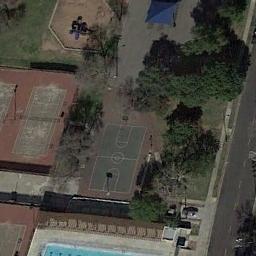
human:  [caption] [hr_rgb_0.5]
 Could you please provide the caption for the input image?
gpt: The two basketball courts are separated by a row of trees .

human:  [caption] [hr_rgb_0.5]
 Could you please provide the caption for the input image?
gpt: There are three basketball courts between some trees .

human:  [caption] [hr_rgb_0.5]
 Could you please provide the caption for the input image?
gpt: The basketball court is between one road and some playing fields with some trees nearby .

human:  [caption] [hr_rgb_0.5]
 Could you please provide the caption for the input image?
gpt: A house is beside the basketball court .

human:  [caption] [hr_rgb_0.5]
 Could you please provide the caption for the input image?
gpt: A basketball court on the vacant lot and some sport areas beside .